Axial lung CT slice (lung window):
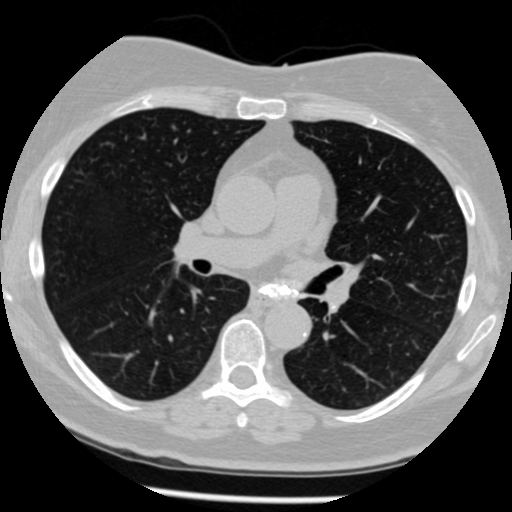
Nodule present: no